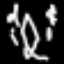
Label: diamond